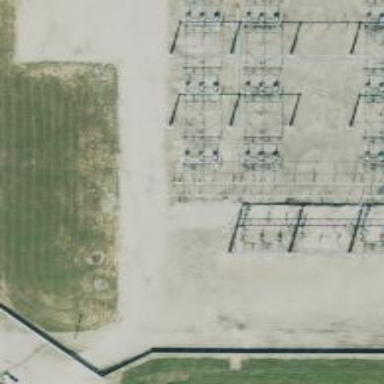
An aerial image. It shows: Switch for power supply.